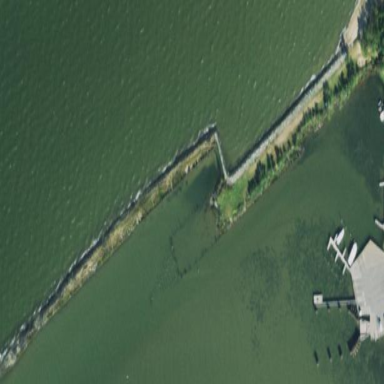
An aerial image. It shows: Breakwater built as protection in National Park.